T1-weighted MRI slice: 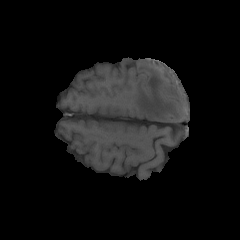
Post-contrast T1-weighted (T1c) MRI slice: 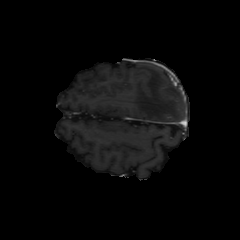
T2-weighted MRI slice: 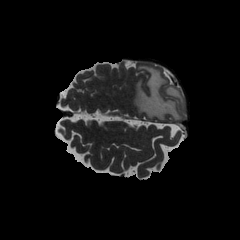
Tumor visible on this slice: yes